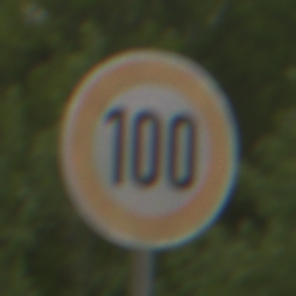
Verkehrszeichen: Geschwindigkeit100
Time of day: MorningAfternoon
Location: Outdoor (Nature)
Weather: Overcast
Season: NotSpecified
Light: Natural